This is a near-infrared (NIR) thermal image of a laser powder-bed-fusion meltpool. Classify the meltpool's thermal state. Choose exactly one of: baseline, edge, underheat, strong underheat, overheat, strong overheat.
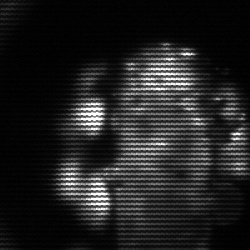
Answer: strong underheat